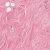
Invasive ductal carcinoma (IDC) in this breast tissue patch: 0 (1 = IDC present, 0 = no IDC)